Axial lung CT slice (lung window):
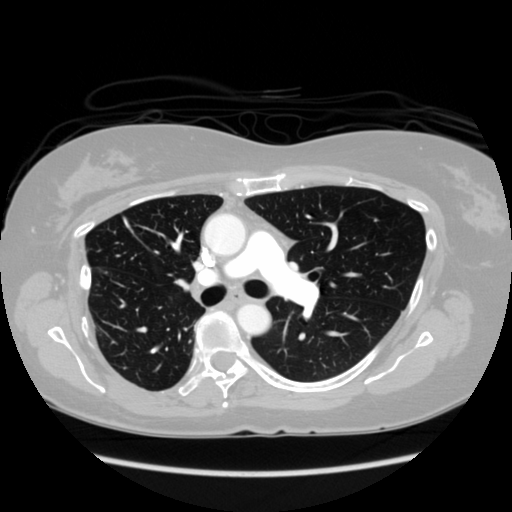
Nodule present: no